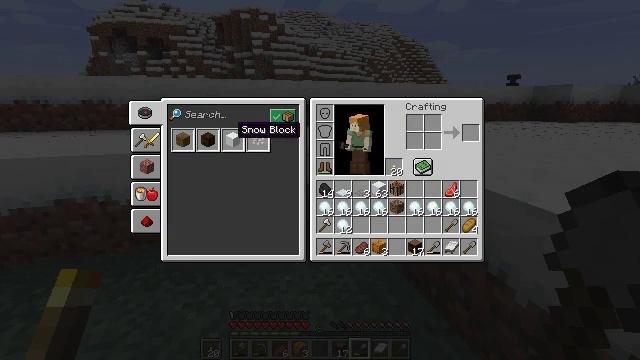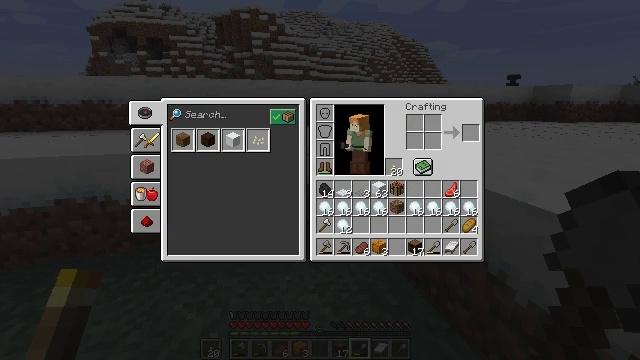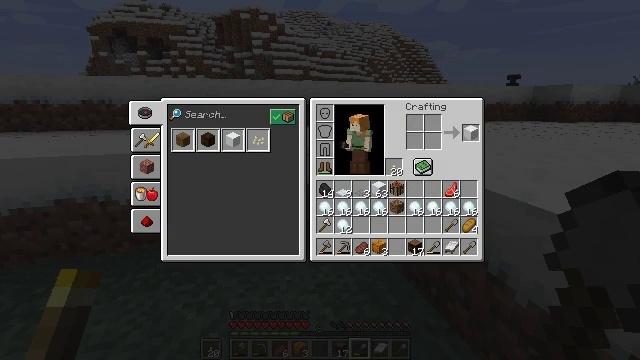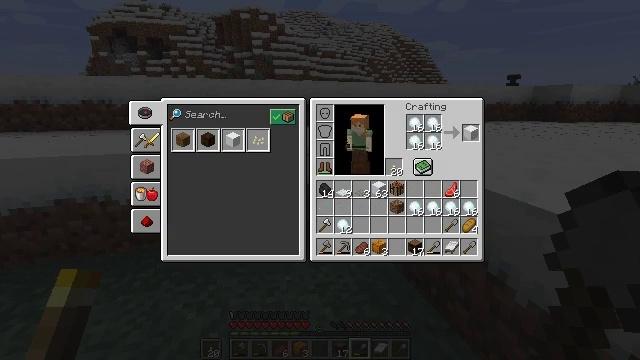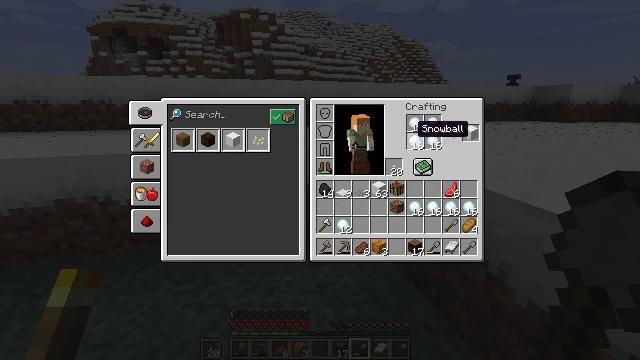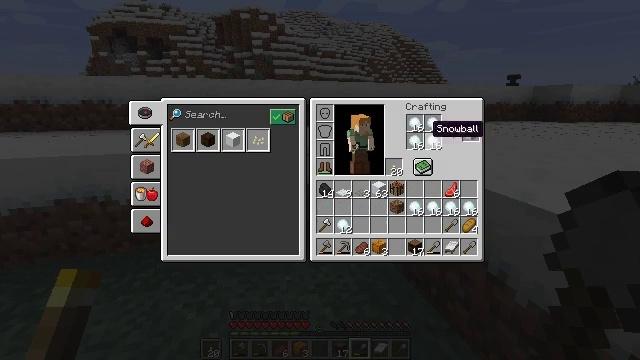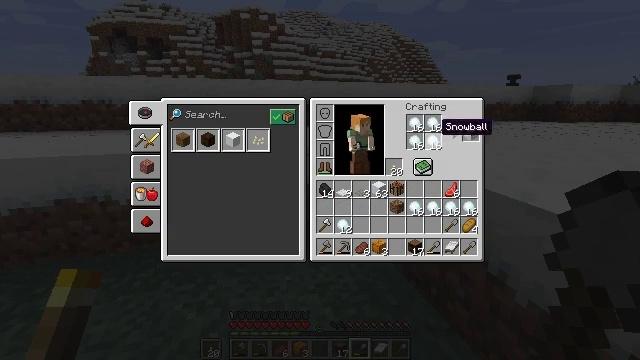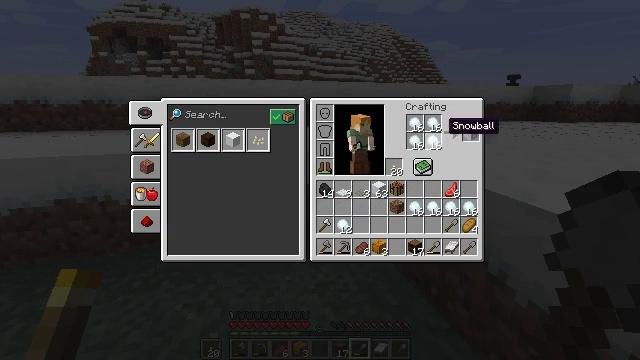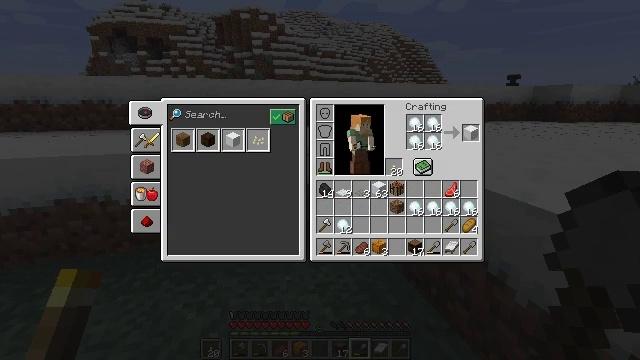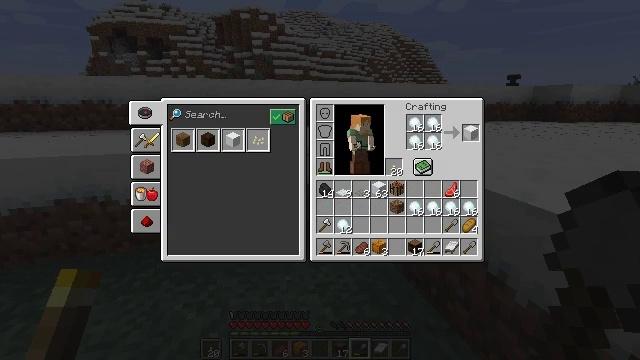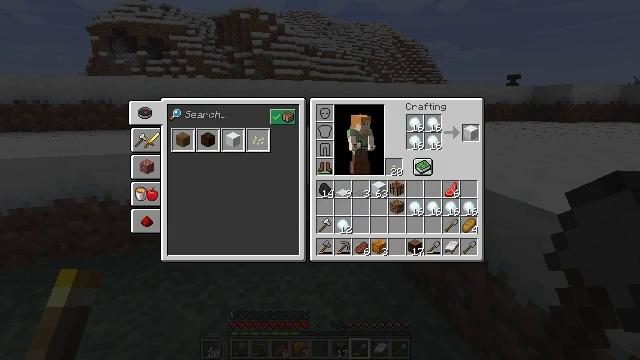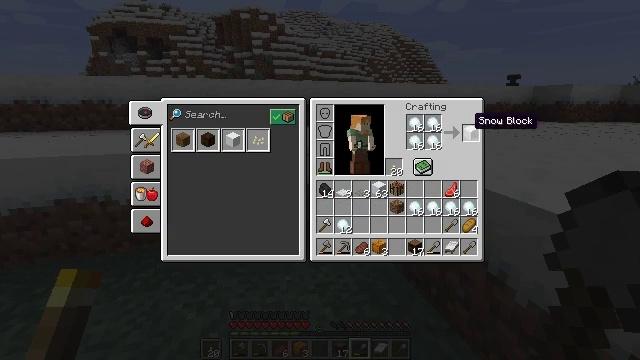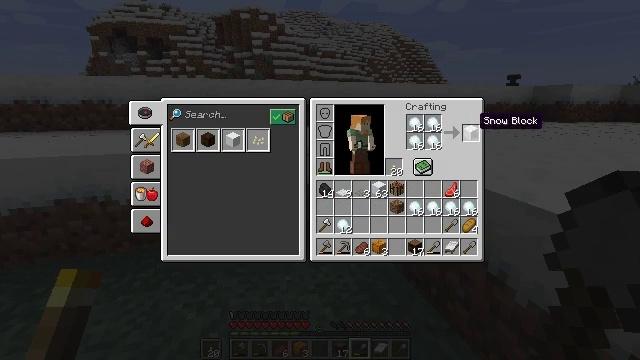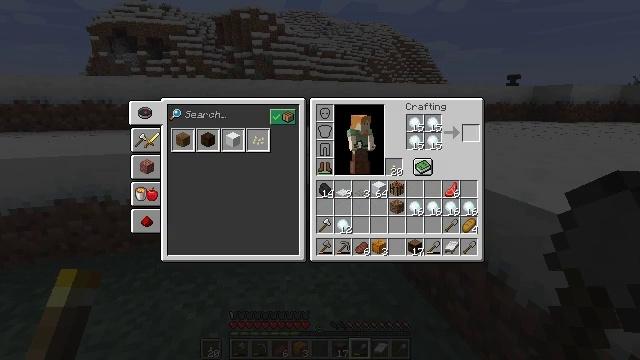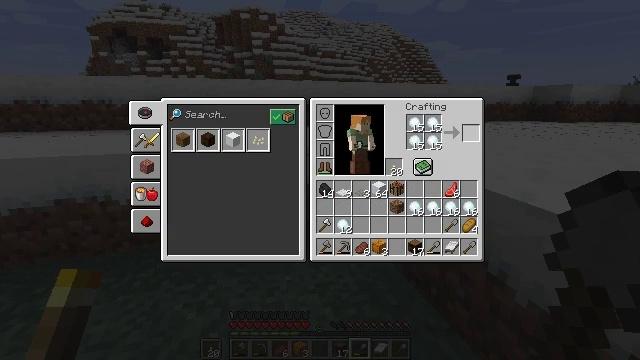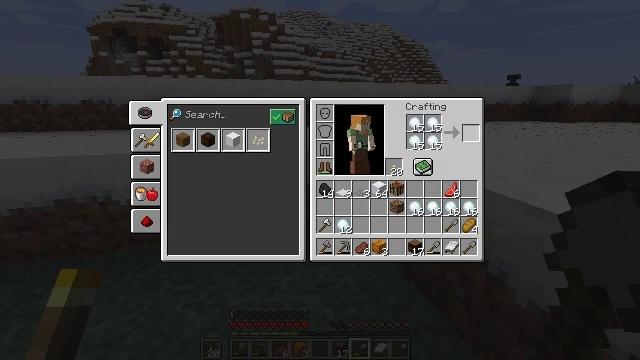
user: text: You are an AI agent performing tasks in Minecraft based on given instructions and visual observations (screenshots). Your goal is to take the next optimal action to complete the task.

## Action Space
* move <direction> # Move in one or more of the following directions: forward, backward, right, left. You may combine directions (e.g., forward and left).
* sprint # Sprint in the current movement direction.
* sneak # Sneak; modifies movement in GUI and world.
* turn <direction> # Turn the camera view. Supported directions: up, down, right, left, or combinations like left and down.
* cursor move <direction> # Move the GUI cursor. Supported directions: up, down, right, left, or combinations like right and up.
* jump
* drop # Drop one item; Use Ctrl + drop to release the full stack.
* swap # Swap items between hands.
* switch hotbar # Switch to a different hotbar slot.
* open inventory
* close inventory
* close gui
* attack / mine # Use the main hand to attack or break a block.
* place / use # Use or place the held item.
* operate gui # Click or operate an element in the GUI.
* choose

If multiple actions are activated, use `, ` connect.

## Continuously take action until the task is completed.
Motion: motion action
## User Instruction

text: Open the crafting table to craft a snow block.
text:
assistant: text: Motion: sneak, cursor move right
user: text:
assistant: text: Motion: sneak, cursor move right
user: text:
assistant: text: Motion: sneak, cursor move right
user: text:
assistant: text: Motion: sneak, cursor move right
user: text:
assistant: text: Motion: sneak, cursor move right
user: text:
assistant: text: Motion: sneak, cursor move right
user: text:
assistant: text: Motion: sneak, cursor move right
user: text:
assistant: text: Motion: sneak
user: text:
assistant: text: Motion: sneak
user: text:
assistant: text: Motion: sneak, cursor move right
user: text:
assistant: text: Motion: sneak, cursor move right
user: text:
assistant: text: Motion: sneak
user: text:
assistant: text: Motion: sneak, operate gui
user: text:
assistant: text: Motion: sneak, operate gui
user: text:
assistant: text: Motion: sneak, operate gui
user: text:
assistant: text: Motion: sneak, operate gui
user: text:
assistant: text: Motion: sneak, cursor move left and down
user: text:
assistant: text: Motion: sneak, cursor move left
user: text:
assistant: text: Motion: sneak, cursor move left and down
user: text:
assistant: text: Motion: sneak, cursor move left
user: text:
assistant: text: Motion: sneak, cursor move left
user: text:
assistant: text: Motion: sneak, cursor move left
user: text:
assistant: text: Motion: sneak, cursor move left
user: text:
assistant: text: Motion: sneak, cursor move left
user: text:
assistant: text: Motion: sneak, cursor move left
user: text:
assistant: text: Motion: sneak, cursor move left
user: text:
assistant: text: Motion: sneak, cursor move left
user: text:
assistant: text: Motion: sneak
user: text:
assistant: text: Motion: sneak
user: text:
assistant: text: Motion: sneak